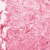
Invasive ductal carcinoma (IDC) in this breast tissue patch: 0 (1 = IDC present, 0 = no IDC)